Question: I want to start the bars from the bottom. How can I change the starting point from zero to e.g. -2 ?
My code:
'''
import matplotlib.pyplot as plt
import numpy as np
N=1000
sample=np.random.random_integers(1,10,N)
hist,bins=np.histogram(sample)
plt.bar(bins[:-1],np.log10(1.*hist/N),np.diff(bins))
plt.show()
'''
Output:

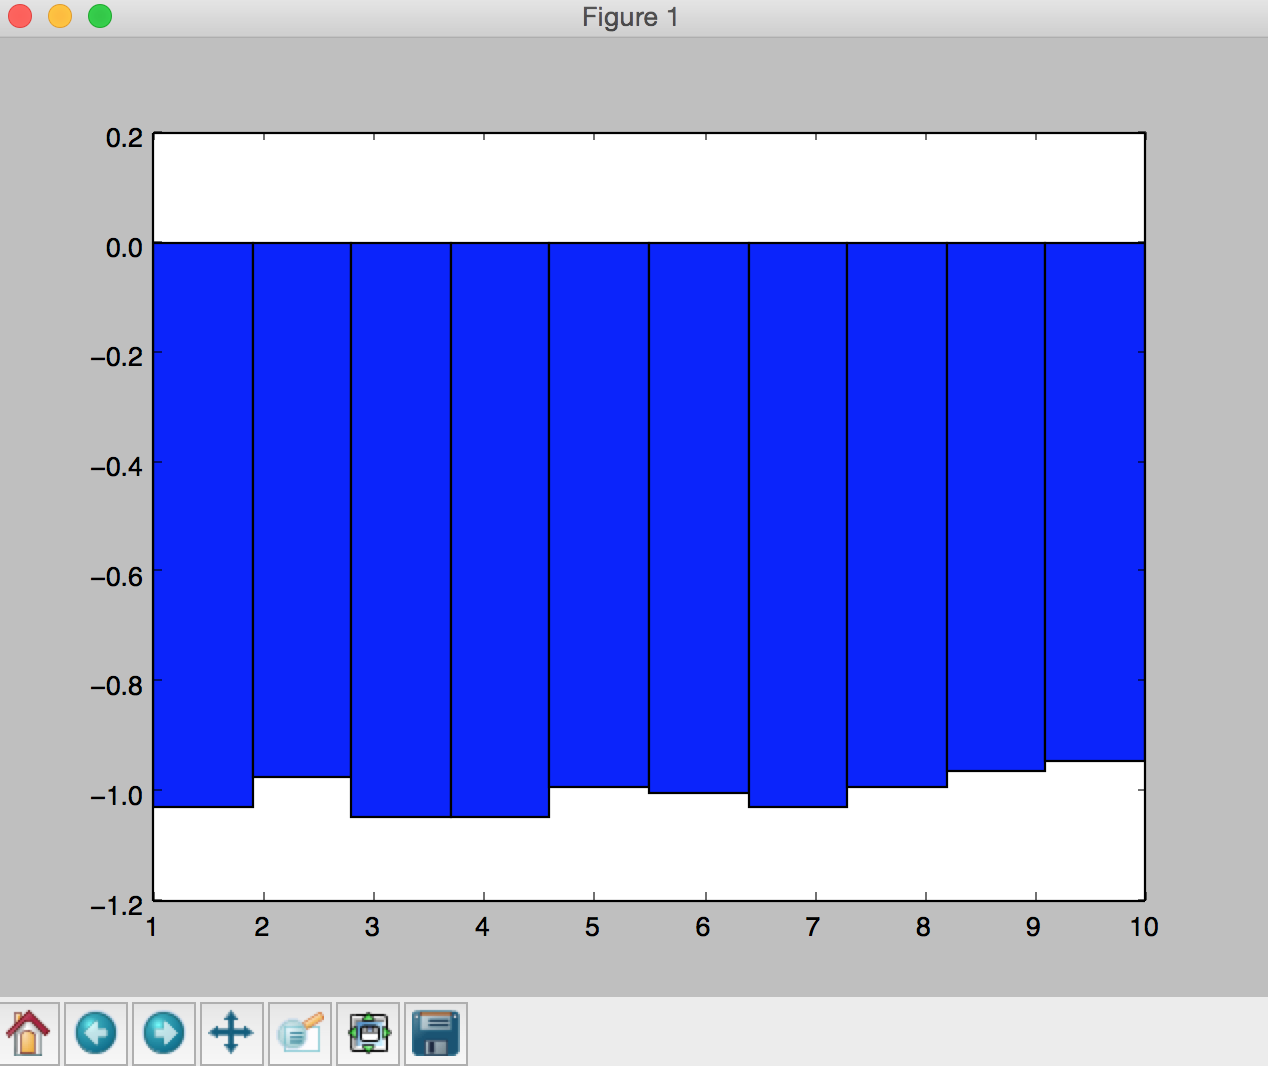
Answer: Try This:
'plt.bar(bins[:-1],abs(np.log10(1.*hist/N)),np.diff(bins))'